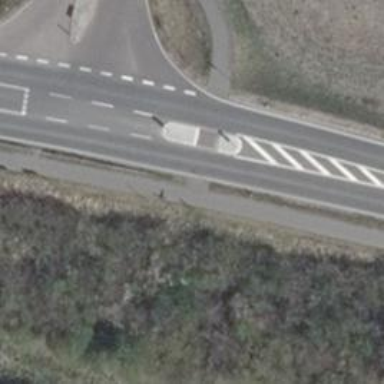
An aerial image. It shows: Traffic calming island.